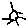
Label: sun